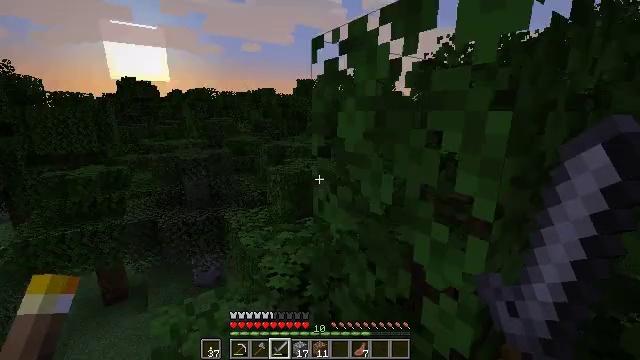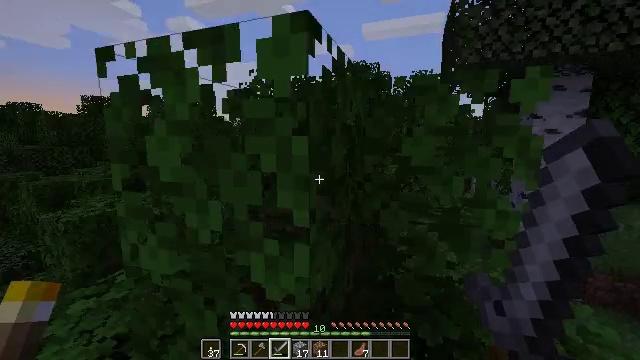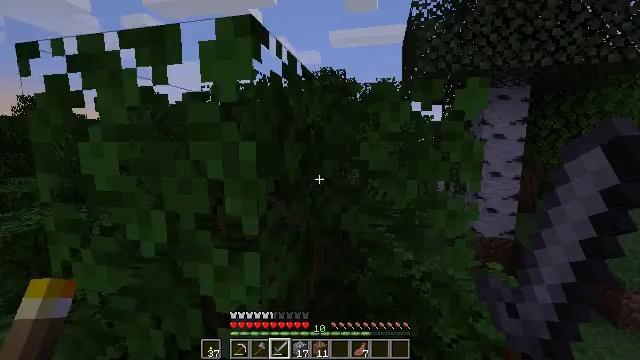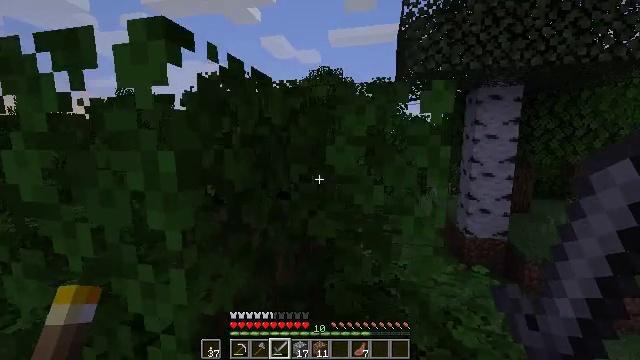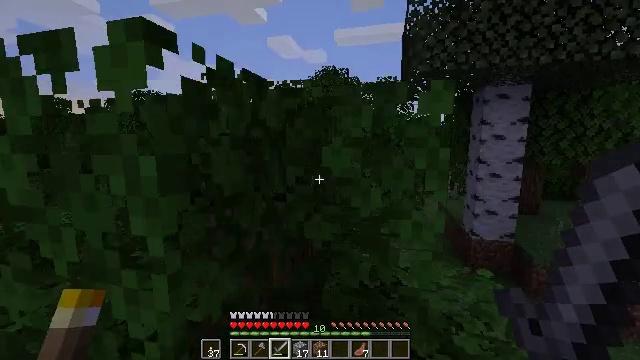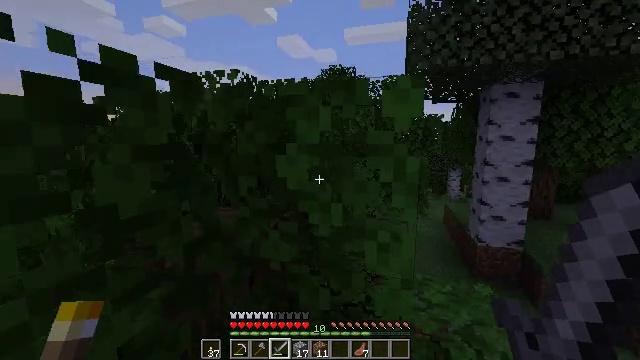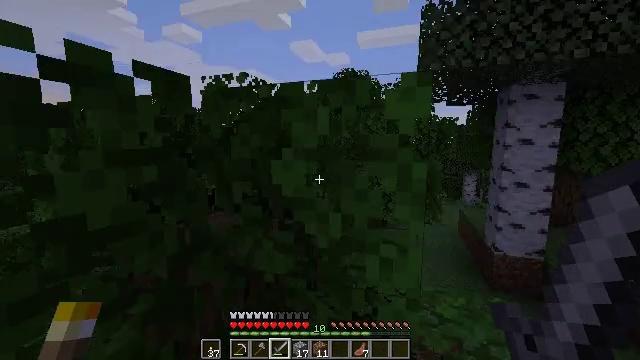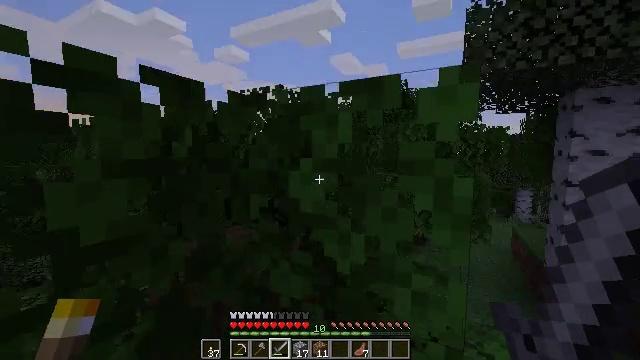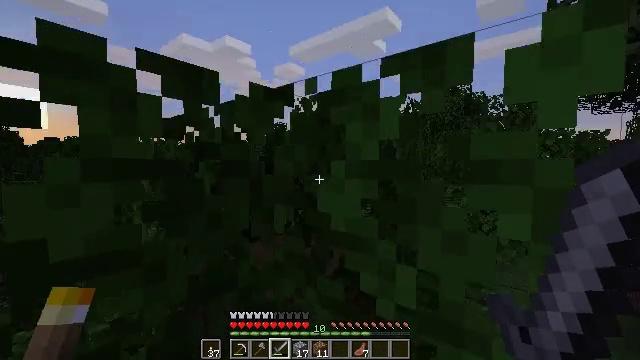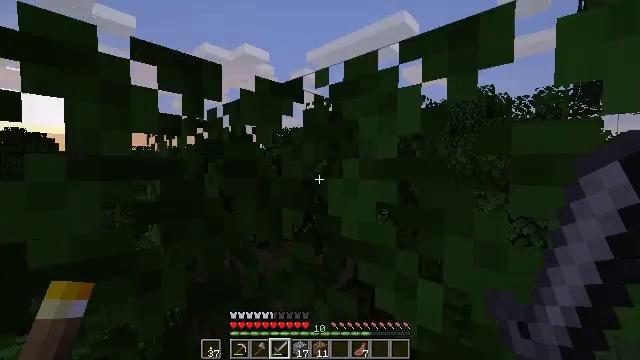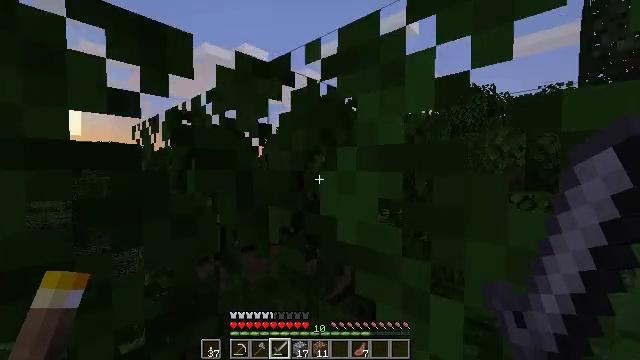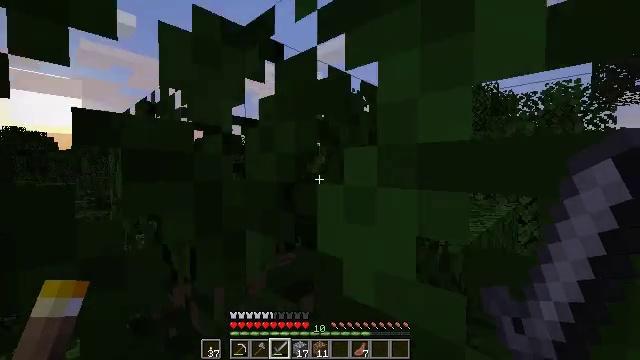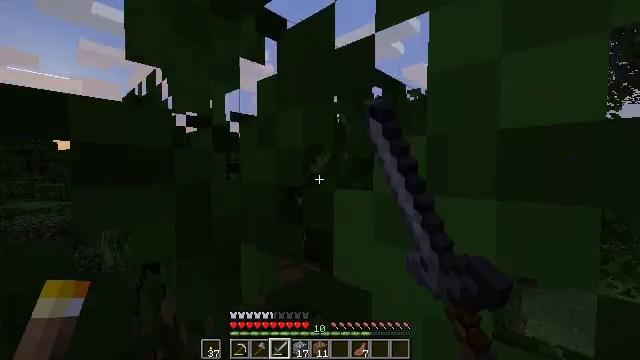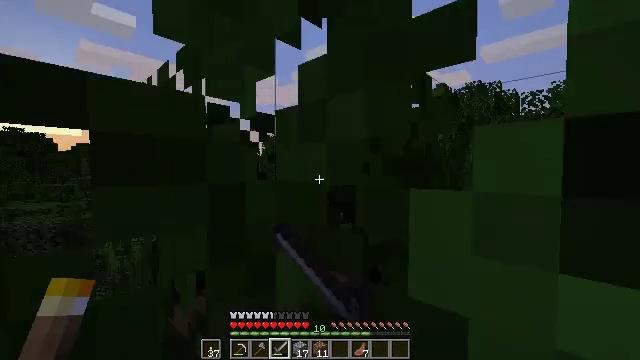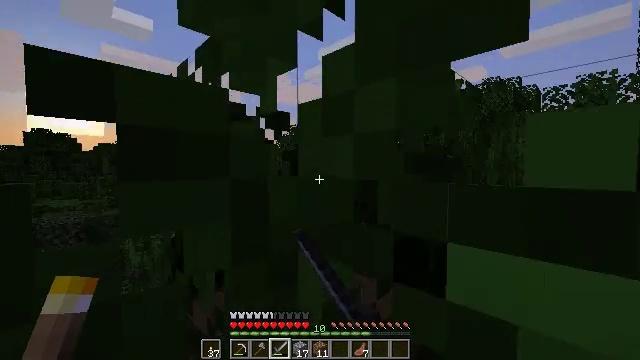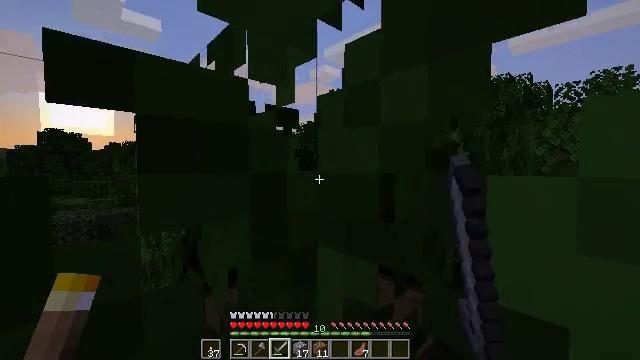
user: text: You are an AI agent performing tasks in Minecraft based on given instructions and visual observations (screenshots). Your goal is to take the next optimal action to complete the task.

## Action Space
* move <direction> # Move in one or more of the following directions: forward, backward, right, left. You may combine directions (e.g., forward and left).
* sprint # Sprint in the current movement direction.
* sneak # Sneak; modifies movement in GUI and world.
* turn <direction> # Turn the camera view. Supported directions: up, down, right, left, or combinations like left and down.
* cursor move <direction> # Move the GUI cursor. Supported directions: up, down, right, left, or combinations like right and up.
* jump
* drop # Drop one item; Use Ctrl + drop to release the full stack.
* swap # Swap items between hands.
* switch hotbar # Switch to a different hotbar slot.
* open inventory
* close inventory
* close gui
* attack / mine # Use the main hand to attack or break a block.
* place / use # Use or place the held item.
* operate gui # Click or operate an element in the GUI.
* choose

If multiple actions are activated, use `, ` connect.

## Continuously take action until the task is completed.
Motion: motion action
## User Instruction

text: Break oak leaves from the trees.
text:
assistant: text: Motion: move right, turn right and up
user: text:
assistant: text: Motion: move right, turn right and up
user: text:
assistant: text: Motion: move forward and move right
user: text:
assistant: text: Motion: move forward and move right, turn left
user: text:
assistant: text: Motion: move forward and move right, turn left
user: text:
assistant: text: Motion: move forward, turn left
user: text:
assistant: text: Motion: move forward, turn left and up
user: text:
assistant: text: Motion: move forward, turn left and up
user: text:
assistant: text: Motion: move forward, turn left
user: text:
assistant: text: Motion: move forward
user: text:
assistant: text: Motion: move forward, attack / mine
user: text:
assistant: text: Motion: attack / mine
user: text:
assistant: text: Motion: attack / mine
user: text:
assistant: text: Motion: turn left, attack / mine
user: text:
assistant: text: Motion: turn left, attack / mine
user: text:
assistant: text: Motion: attack / mine
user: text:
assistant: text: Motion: attack / mine
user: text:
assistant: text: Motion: attack / mine
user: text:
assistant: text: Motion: attack / mine
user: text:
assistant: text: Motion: attack / mine
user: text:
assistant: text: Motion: attack / mine
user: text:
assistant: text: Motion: attack / mine
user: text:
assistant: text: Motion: attack / mine
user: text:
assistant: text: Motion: attack / mine